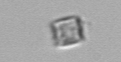
Label: Bacillariophyceae_morphotype1